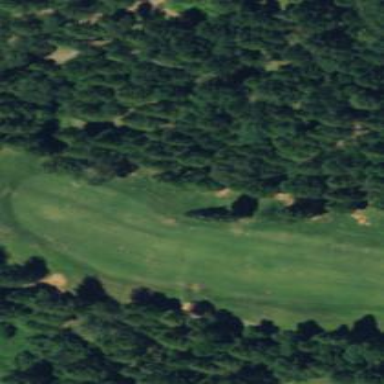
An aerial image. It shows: Golf rough area.